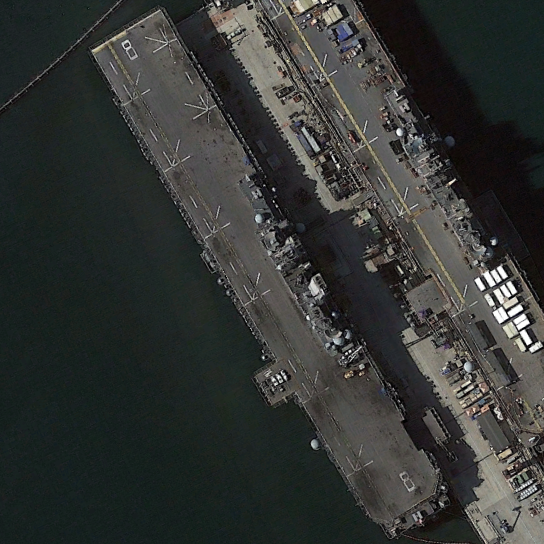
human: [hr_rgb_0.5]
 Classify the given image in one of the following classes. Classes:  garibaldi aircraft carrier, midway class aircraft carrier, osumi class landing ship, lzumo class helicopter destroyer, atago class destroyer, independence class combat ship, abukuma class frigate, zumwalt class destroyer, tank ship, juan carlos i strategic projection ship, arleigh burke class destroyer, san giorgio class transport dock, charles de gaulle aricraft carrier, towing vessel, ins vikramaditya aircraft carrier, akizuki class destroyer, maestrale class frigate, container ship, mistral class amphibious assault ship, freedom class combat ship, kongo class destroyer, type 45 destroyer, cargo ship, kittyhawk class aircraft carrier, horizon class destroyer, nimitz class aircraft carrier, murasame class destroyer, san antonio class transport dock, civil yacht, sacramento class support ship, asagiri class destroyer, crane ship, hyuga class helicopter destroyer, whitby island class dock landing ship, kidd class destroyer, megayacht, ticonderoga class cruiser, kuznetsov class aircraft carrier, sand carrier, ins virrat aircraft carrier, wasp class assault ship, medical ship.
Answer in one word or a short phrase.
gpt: Wasp class assault ship